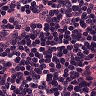
Metastatic tissue present: no